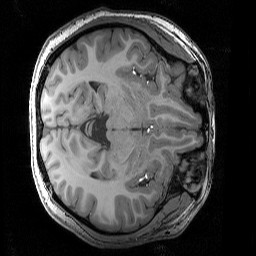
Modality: T1w
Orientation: axial
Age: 19
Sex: female
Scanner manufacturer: siemens
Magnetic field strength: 3 T
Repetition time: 2.3 s
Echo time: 0.00344 s